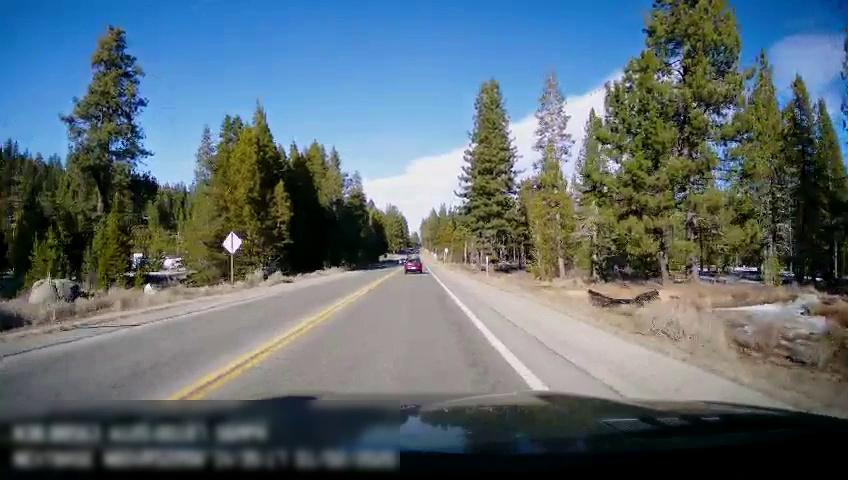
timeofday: Day
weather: Sunny
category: Drivable Space
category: Vehicles | Car
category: Lanes | Current Lane
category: Lanes | Current Lane
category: Lanes | Opposite Lane
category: Traffic | Signs